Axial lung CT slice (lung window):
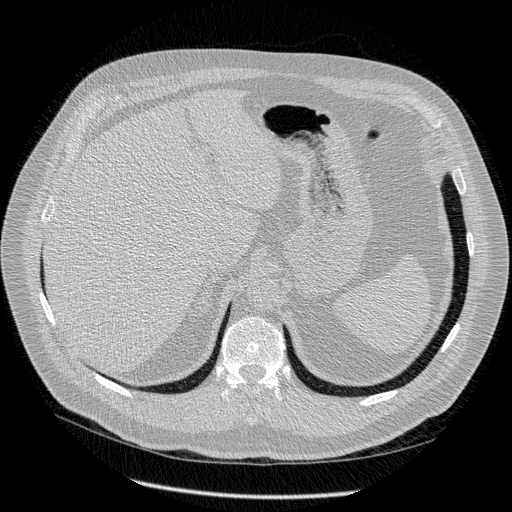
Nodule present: no